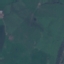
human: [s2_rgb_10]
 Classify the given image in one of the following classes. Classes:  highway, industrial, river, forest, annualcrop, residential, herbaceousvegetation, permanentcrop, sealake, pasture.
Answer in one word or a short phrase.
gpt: Pasture